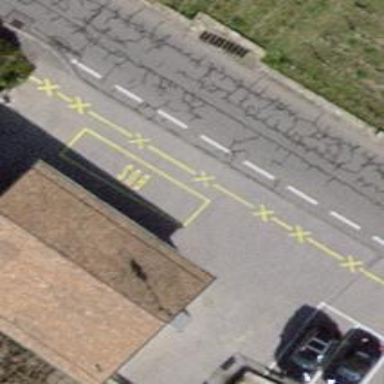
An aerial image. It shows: Bus stop with platform for public transport.